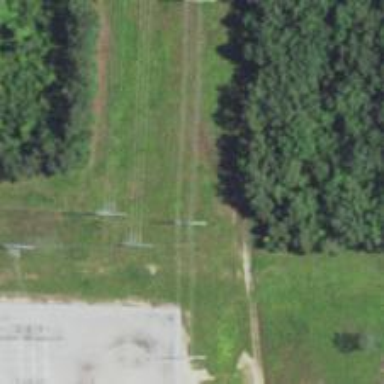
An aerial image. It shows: Power pole.